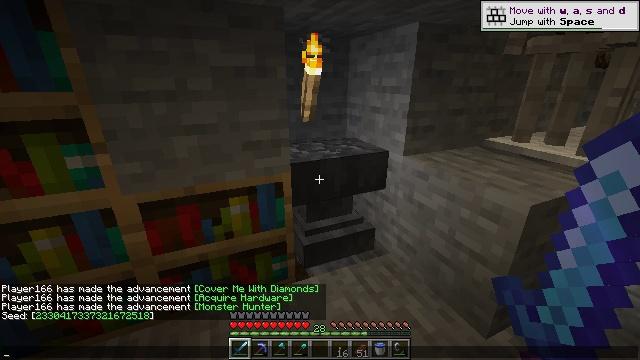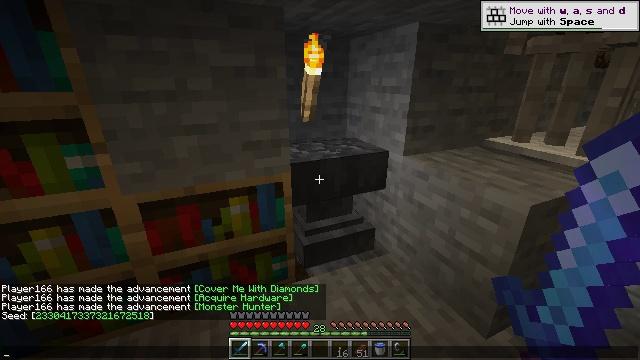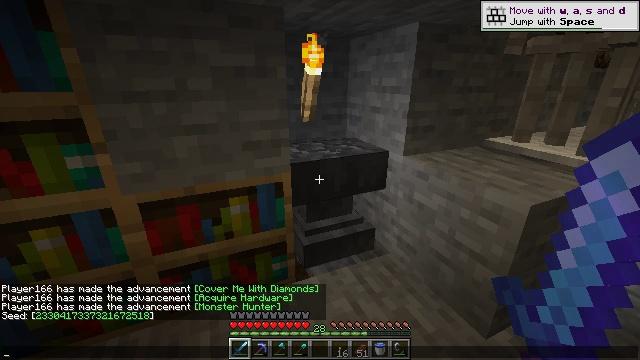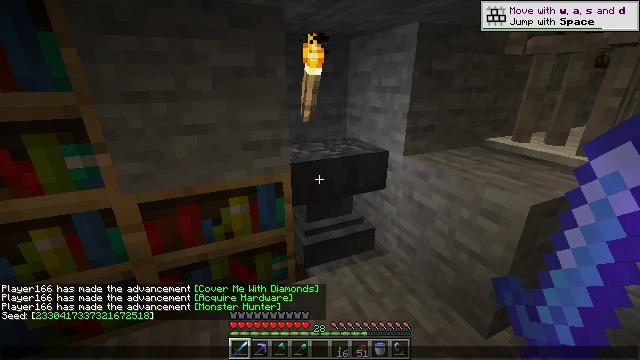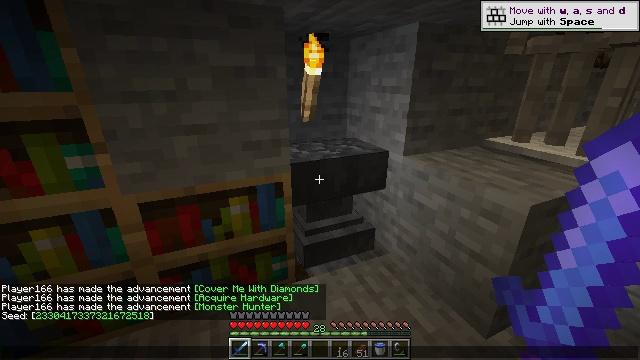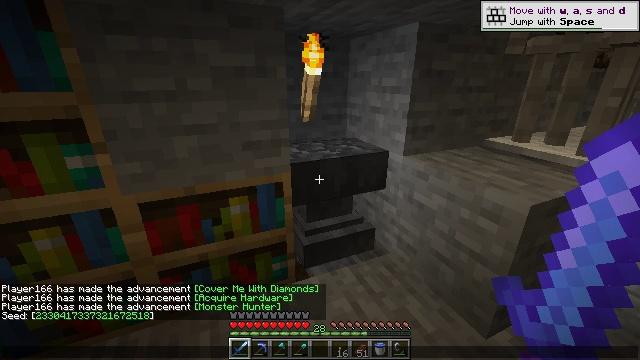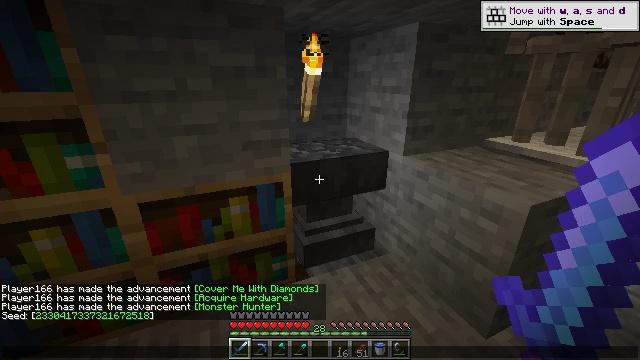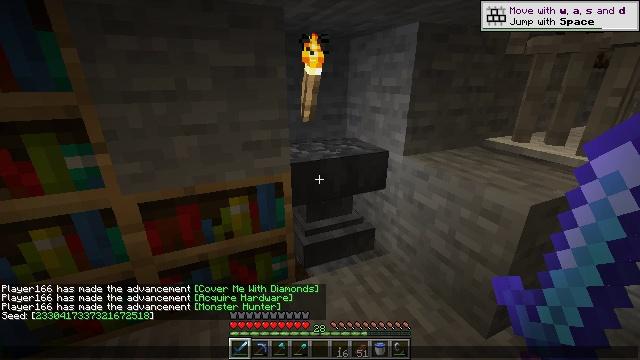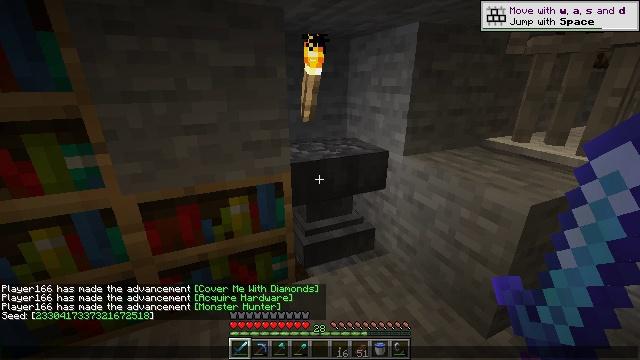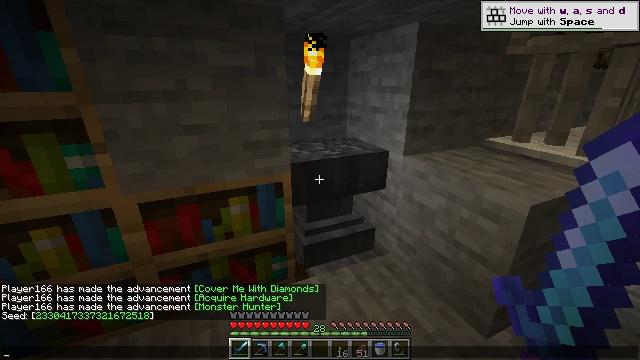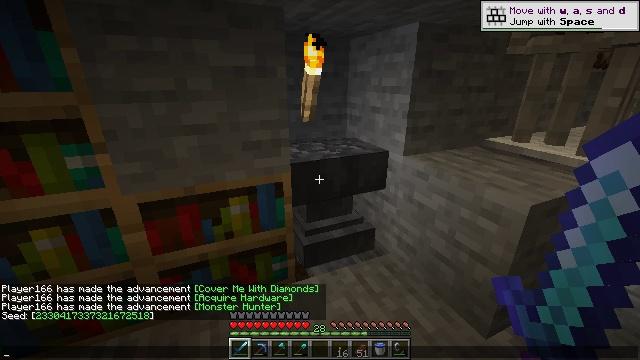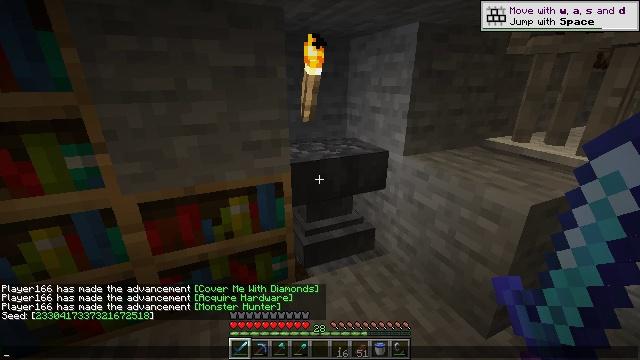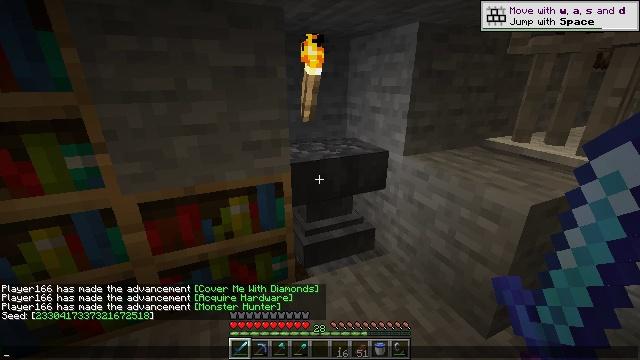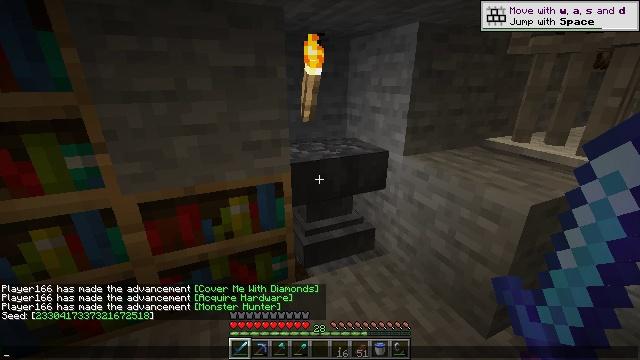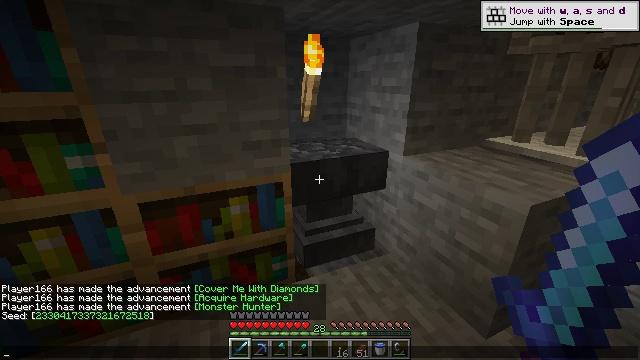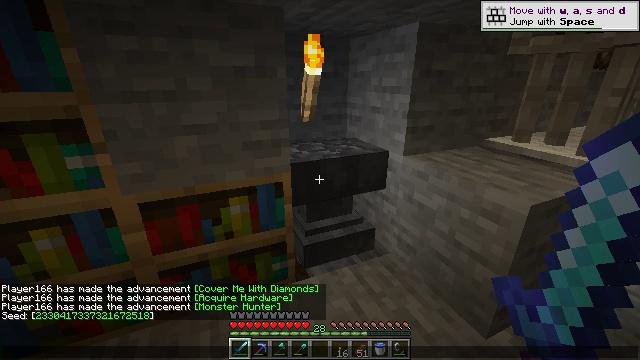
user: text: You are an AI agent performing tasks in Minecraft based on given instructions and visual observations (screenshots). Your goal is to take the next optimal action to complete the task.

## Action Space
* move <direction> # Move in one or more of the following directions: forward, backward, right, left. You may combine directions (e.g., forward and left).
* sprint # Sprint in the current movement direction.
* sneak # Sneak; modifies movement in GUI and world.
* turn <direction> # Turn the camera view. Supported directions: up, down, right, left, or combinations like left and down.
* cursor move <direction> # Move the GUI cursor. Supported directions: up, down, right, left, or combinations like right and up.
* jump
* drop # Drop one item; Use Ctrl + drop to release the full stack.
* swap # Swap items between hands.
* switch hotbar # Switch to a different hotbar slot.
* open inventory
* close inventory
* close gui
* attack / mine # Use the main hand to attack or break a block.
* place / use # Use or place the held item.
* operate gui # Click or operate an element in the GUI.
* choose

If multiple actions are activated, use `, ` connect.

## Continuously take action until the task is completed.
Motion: motion action
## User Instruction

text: Kill mobs.
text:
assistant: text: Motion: no_op
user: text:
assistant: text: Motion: no_op
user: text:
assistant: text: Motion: no_op
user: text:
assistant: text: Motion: turn right
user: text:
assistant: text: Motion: turn right and down
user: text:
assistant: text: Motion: turn right
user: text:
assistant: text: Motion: turn right and up
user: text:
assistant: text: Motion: turn right and up
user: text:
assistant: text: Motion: no_op
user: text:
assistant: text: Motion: turn left
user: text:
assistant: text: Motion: turn left and up
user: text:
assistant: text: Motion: turn left and up
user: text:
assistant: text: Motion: attack / mine
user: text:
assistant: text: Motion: attack / mine
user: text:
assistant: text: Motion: attack / mine
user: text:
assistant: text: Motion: no_op
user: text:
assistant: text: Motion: turn right and up
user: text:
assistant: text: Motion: turn right and up
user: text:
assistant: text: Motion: turn right and up
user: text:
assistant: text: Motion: turn right and up
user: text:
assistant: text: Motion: turn right and up
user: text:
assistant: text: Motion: turn right and up
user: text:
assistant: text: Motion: no_op
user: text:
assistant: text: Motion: no_op
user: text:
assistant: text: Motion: turn left
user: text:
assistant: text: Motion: turn left and down
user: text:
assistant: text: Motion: turn left and down
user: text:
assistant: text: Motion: turn left and down
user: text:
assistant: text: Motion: turn left and down
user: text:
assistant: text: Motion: turn left